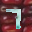
Label: 7